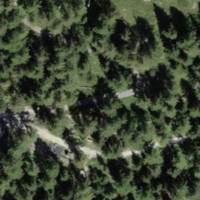
EUNIS habitat code: 43
Species observed at this site:
Campanula barbata